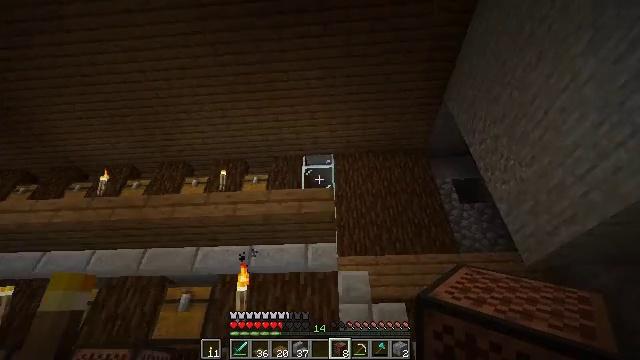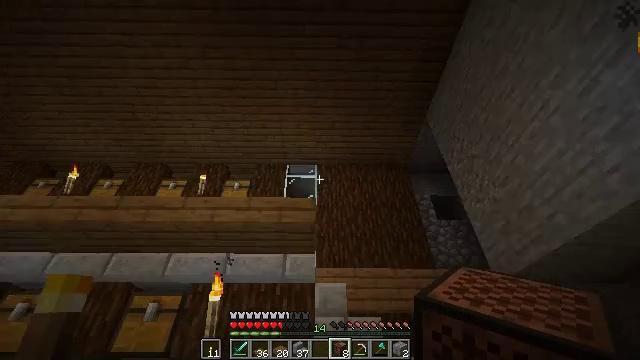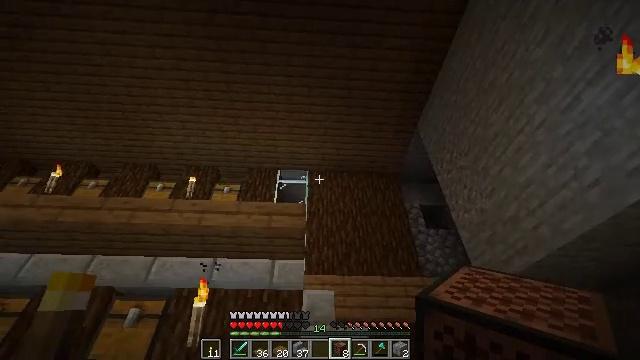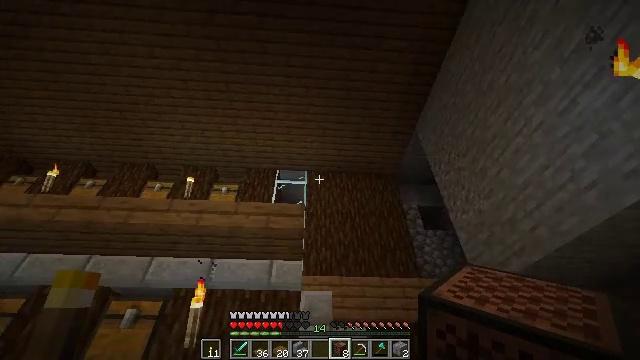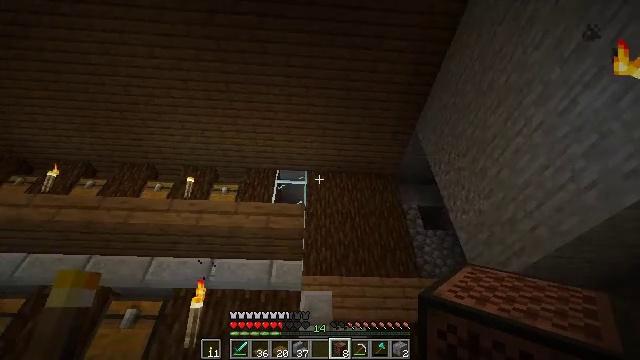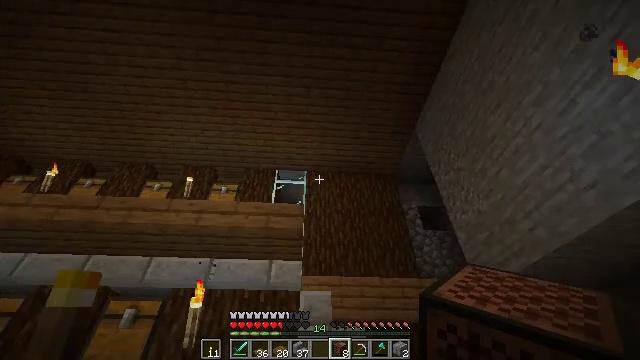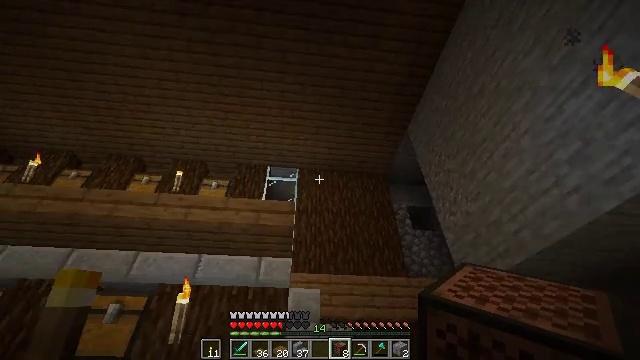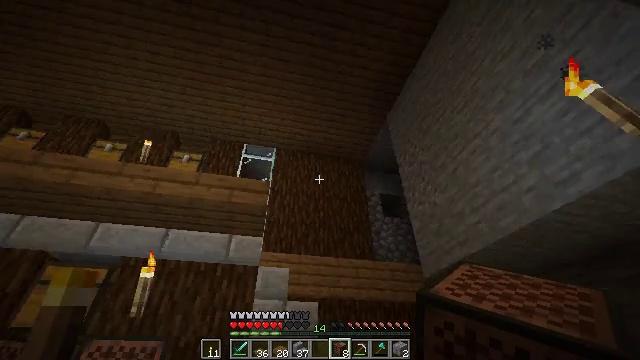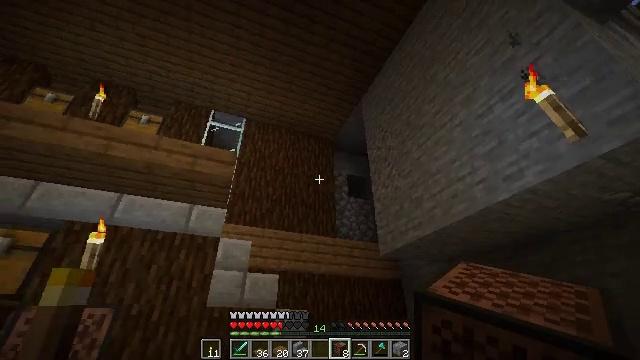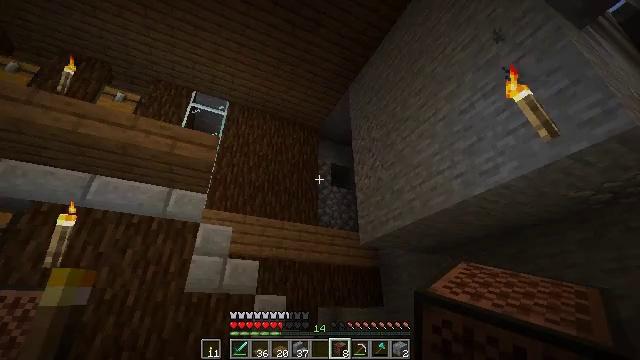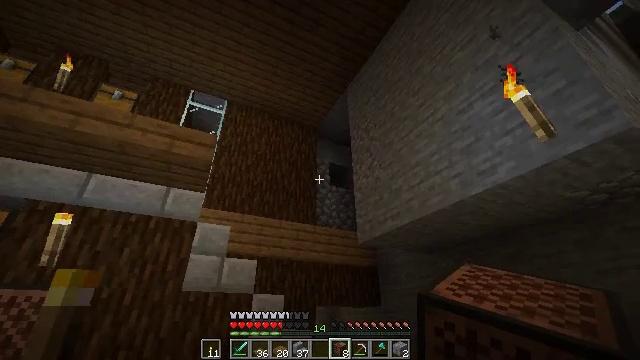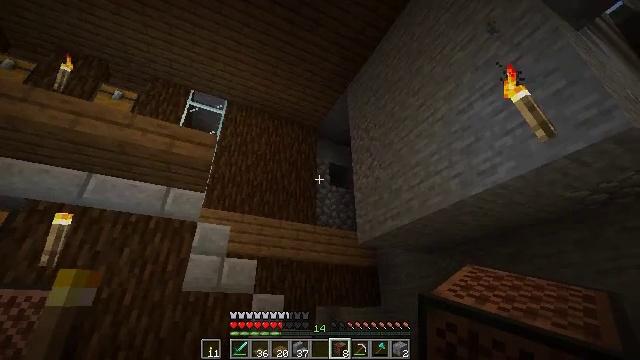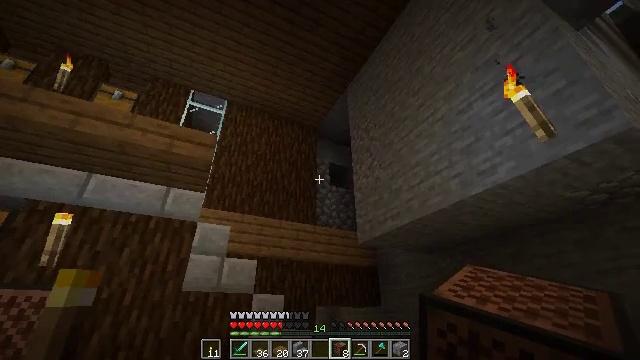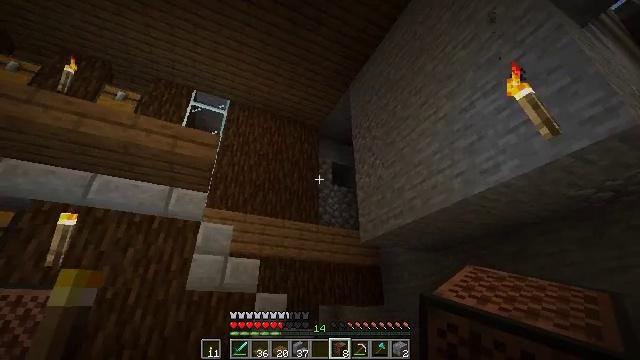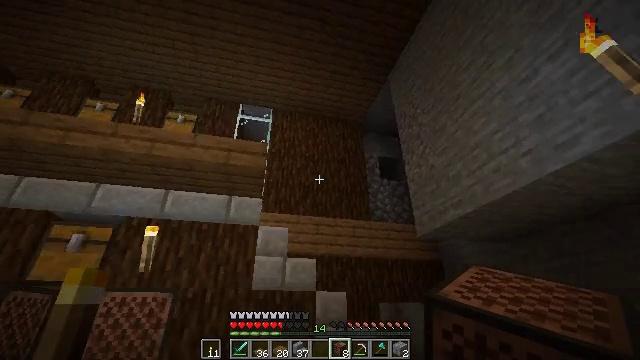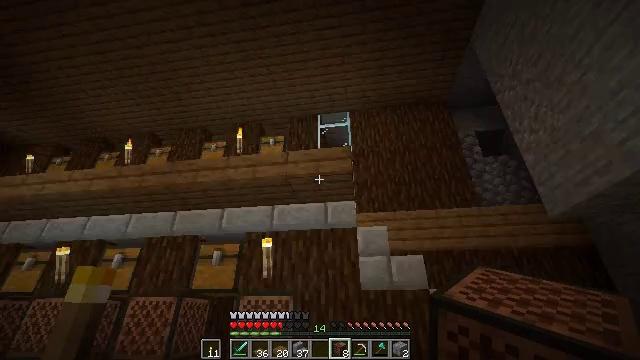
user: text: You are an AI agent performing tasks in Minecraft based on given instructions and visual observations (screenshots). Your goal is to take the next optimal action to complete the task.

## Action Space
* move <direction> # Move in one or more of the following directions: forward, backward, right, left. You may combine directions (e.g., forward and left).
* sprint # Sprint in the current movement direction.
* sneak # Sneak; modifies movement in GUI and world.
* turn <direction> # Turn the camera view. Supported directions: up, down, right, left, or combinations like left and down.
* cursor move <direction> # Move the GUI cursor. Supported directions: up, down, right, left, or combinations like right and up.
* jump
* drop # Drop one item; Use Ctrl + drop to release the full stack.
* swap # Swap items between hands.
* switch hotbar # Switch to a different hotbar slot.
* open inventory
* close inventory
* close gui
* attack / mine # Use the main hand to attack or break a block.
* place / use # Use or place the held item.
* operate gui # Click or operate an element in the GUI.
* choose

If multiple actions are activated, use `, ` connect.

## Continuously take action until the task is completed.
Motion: motion action
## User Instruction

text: Collect wheat crops.
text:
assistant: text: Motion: turn right and up
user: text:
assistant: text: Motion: turn right and up
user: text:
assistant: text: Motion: no_op
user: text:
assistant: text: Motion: no_op
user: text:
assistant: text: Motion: no_op
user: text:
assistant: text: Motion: turn right
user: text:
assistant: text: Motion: turn right and down
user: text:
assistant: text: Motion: turn right and down
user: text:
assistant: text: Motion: turn right and down
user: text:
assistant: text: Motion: no_op
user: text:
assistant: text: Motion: no_op
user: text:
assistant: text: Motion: no_op
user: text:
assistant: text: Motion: no_op
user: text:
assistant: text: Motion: turn left
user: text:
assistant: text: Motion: turn left
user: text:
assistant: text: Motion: turn left
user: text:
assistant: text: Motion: turn left
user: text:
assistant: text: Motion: turn left
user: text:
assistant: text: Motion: no_op
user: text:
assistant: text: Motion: no_op
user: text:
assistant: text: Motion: turn left
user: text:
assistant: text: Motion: turn left and down
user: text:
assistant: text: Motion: turn left and down
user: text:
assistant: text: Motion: move forward, turn left and down
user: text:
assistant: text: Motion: move forward, turn left and down
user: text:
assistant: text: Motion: move forward, turn left
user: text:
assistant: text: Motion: move forward
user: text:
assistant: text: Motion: move forward
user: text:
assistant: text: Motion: move forward
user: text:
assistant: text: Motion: move forward, sprint, turn left and down